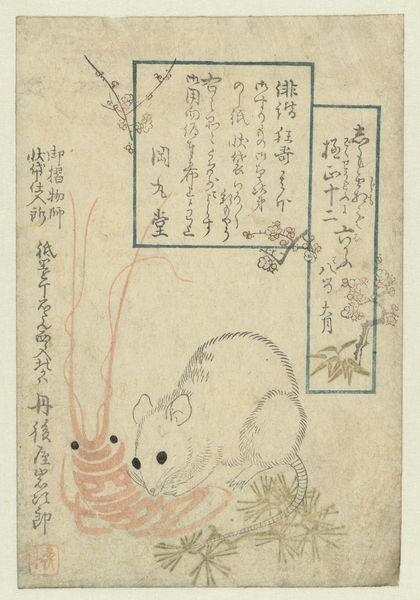
Titel: Rat and Shrimp; egoyomi for the year 1840 / kalenderblad met rat en garnaal
Standort: Amsterdam
Institution: Rijksmuseum
Schlagwörter: blau, grün, zeichnung, blüte, blüten, gras, rot, tier, augen, rahmen, bild, pflanze, ohren, rosa, maus, schwanz, japan, schrift, papier, essen, inschrift, japanisch, schriftzeichen, hummer, text, asiatisch, mahlzeit, chinesisch, biss, krebs, ratte, kirschblüte, garnele, schrimp, pfanzen, hummer blüte, chinesisch kaligraphie